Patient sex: M
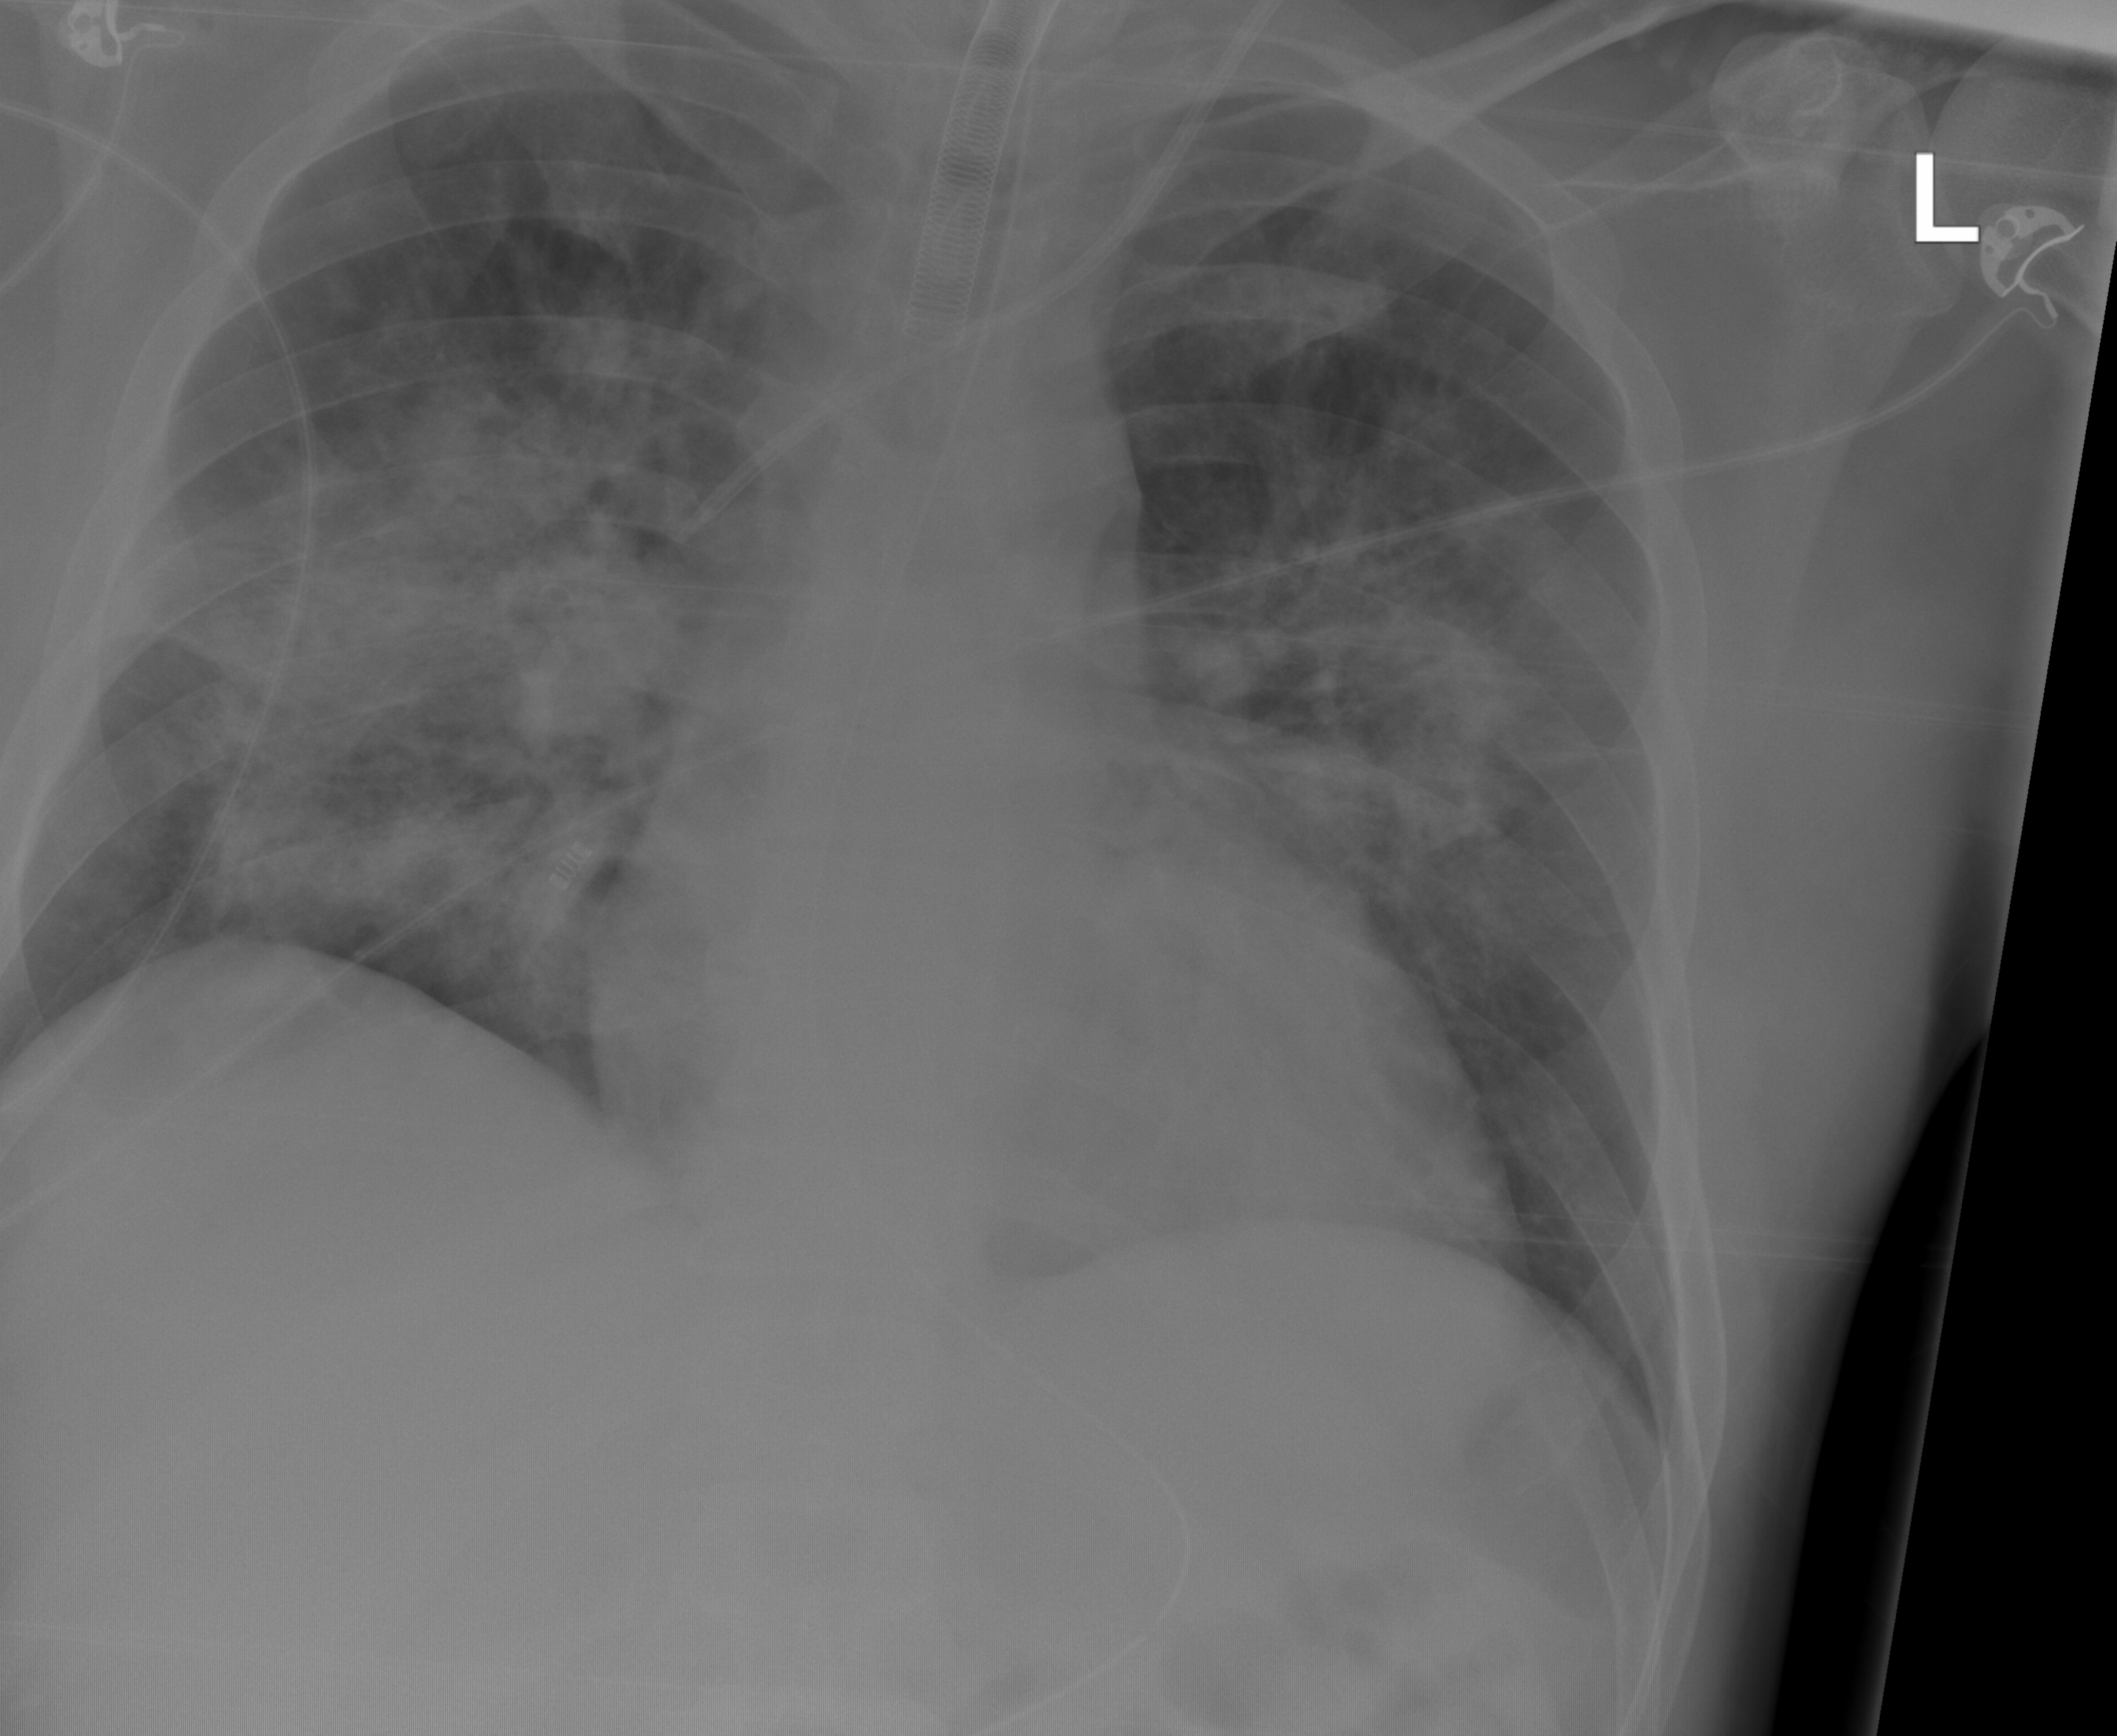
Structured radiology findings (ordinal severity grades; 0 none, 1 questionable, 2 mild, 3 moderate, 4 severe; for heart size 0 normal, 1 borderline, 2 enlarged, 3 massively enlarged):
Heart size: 2
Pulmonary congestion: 3
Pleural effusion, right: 0
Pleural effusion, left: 0
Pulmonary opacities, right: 4
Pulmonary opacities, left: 3
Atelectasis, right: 3
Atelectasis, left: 3